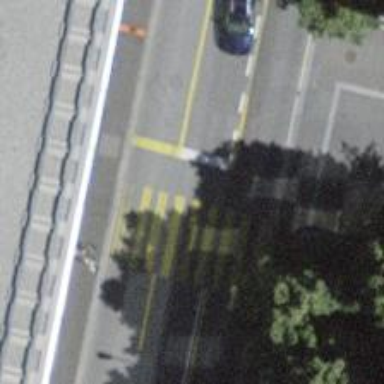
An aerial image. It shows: Road with traffic signals.